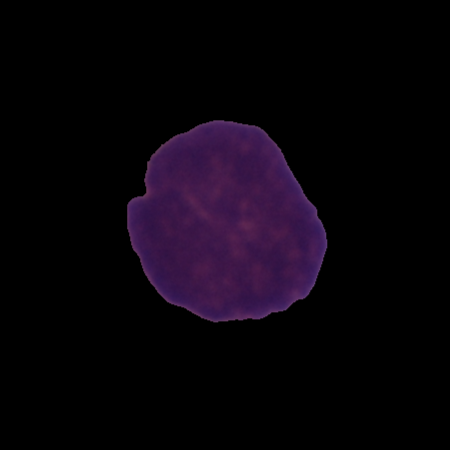
Label: cancer